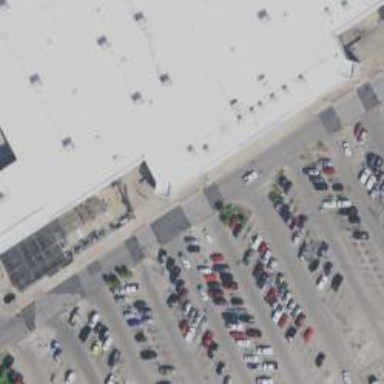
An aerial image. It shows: Parking space is available.